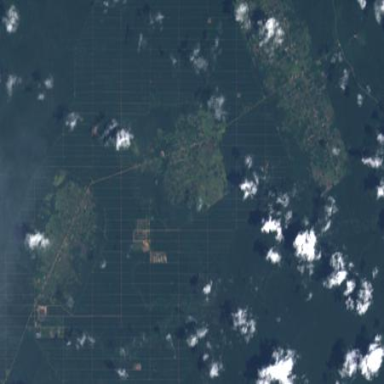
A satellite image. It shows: Orchard with oil palms trees.